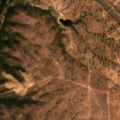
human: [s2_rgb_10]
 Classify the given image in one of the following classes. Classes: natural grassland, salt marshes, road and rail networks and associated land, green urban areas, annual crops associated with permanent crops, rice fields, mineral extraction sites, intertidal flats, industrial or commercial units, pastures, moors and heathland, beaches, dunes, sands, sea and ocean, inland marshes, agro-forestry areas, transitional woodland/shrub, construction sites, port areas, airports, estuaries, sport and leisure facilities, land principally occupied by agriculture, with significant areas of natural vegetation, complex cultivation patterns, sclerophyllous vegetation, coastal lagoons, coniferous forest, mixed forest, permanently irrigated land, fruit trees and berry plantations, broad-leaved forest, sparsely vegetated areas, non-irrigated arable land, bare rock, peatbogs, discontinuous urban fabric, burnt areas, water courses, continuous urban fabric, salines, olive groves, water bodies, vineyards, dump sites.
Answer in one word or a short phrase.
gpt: road and rail networks and associated land, pastures, agro-forestry areas, broad-leaved forest, moors and heathland, transitional woodland/shrub